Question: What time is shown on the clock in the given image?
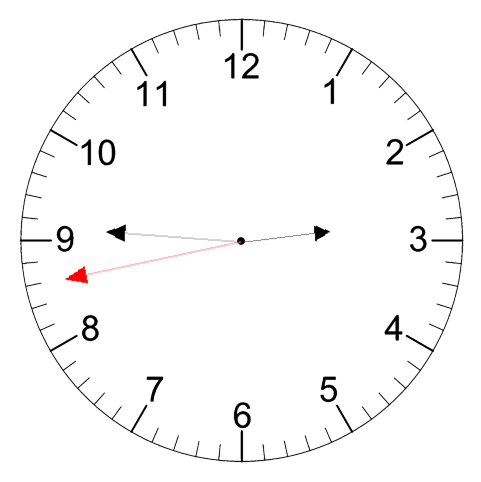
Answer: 02:45:43